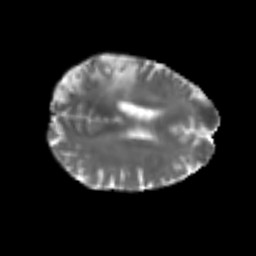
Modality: T2w
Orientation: axial
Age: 49
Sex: male
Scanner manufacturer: siemens
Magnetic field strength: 3 T
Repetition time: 4.999 s
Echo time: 0.07946 s